Field crop: tomato
Growth stage: 2
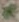
Species: solanum